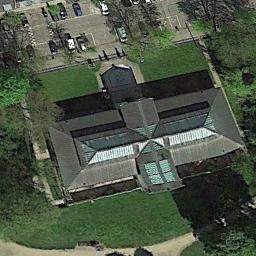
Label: church